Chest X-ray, PA view. Patient: 58 years old, sex F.
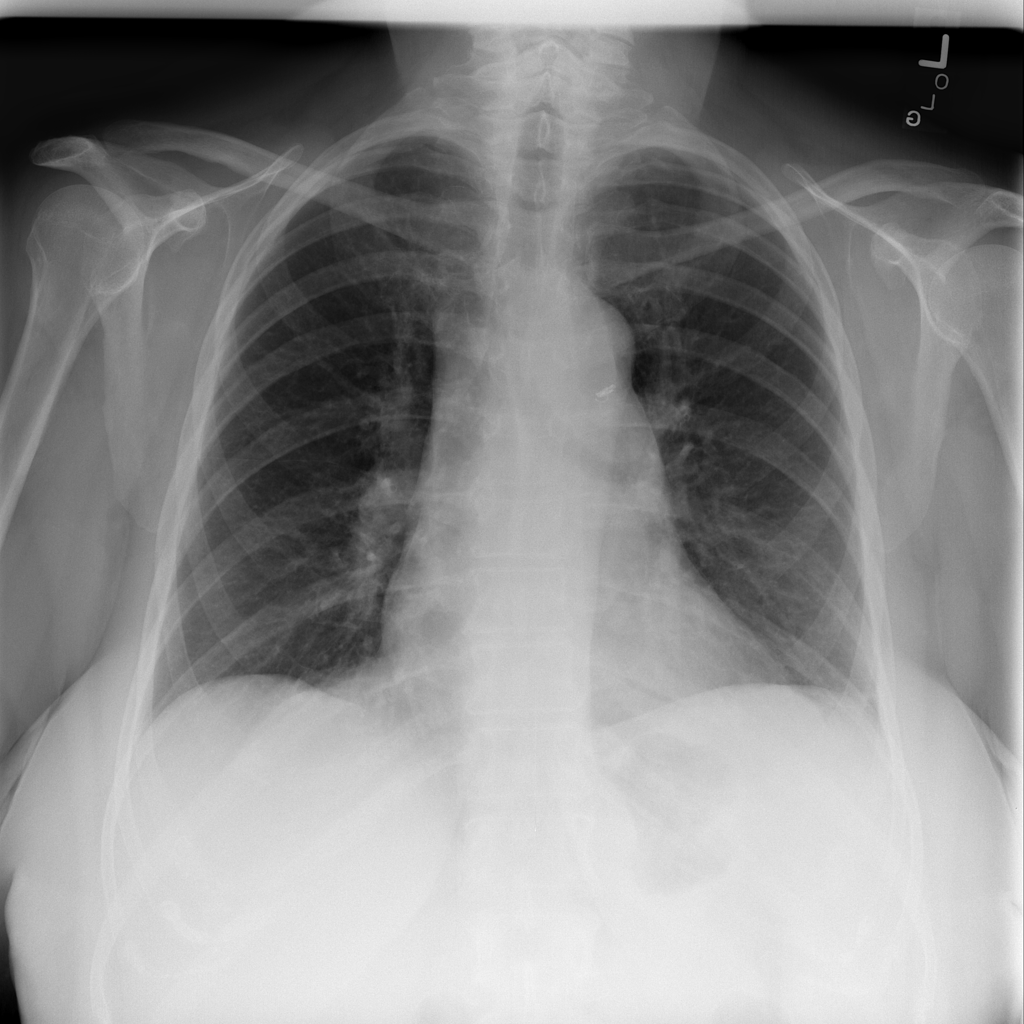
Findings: No Finding